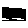
Label: line